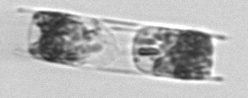
Label: Hemiaulus